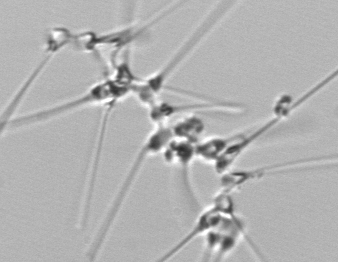
Label: Asterionellopsis_glacialis